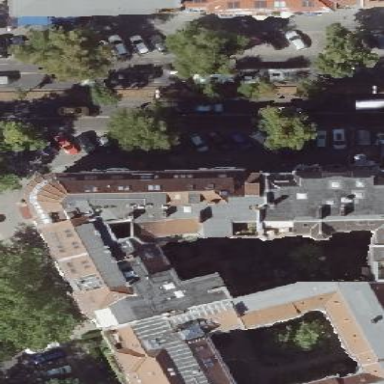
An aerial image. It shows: Building with apartments featuring unique double saltbox roof shape.